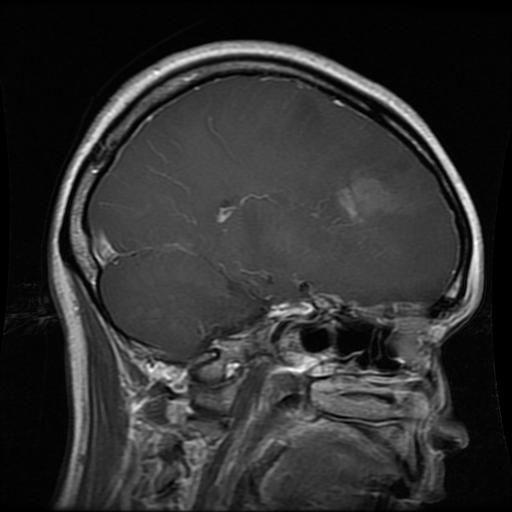
Label: glioma